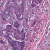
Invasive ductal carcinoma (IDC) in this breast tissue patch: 1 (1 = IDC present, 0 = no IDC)